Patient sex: F
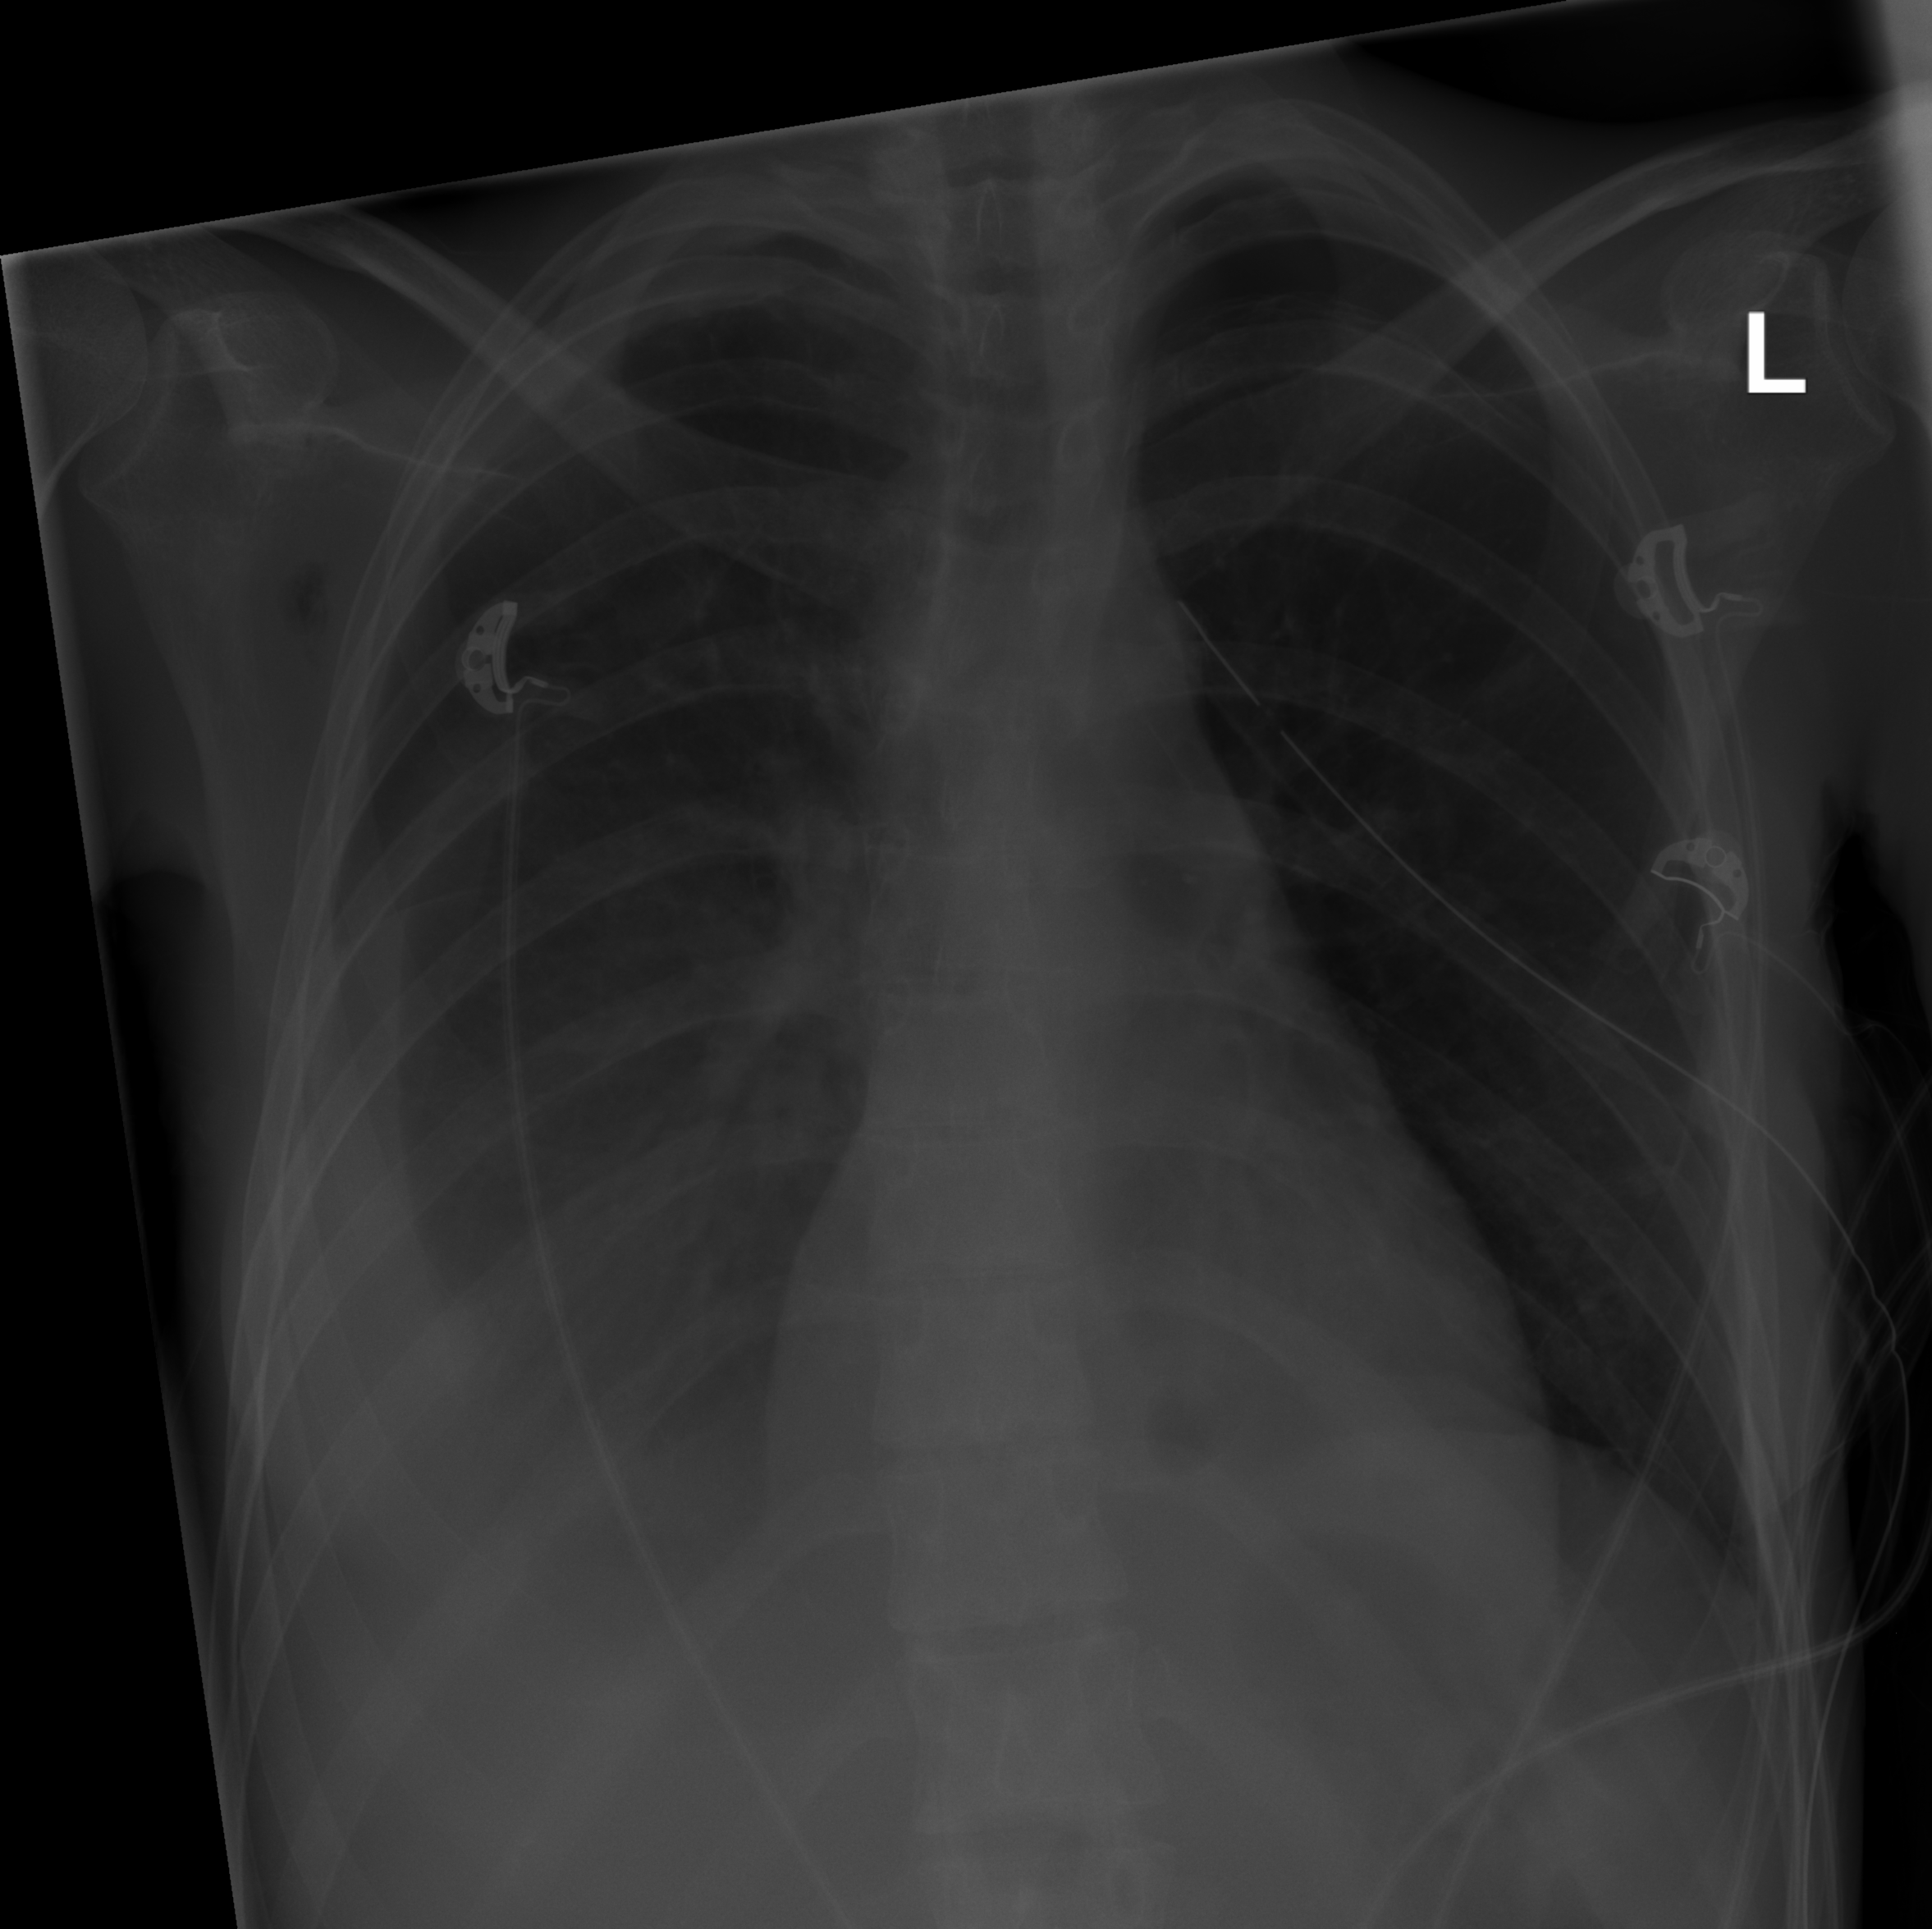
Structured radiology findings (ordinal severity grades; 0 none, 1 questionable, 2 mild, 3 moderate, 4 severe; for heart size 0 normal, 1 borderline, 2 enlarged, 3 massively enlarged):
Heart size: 0
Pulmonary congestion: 0
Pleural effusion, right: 3
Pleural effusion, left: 0
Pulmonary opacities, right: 0
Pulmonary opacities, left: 0
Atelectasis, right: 2
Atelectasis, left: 0